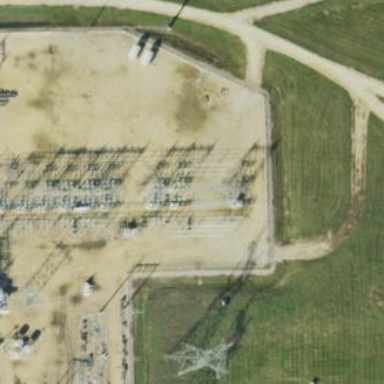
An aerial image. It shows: Switch used for power control.